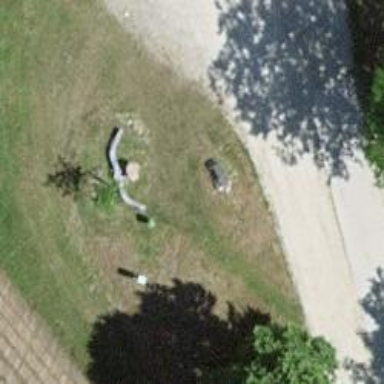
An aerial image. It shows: Bench.